Field crop: maize
Growth stage: 2
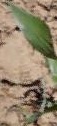
Species: maize